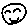
Label: smiley face